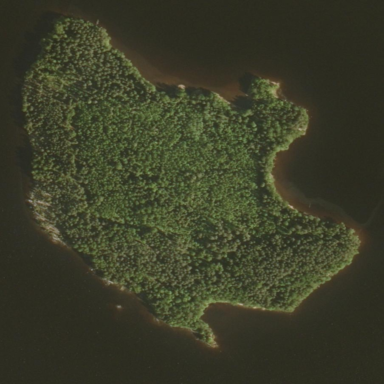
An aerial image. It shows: Island.